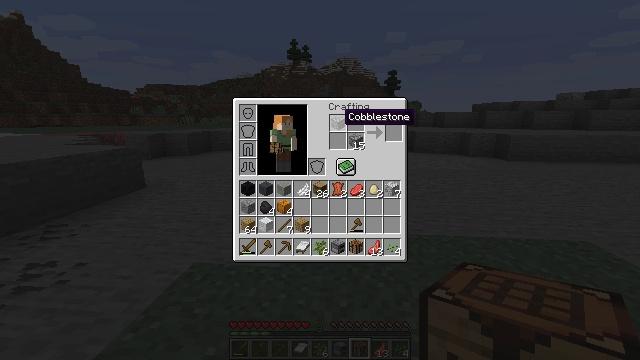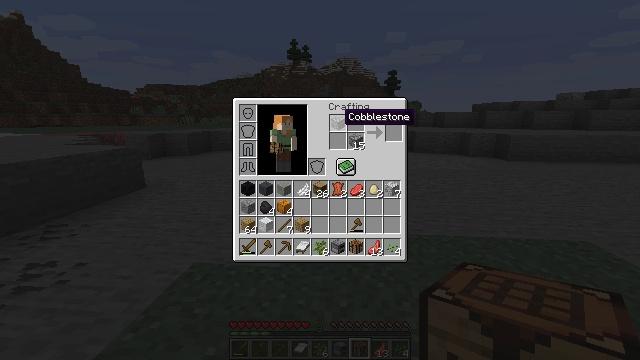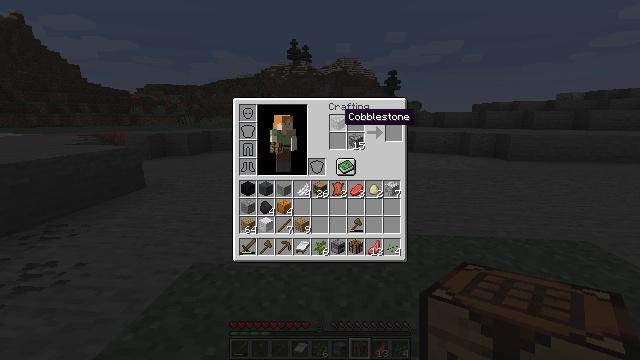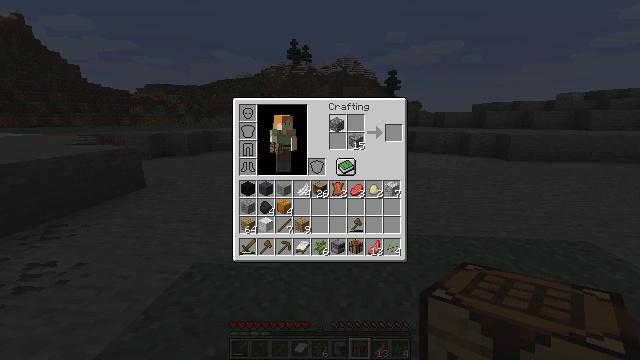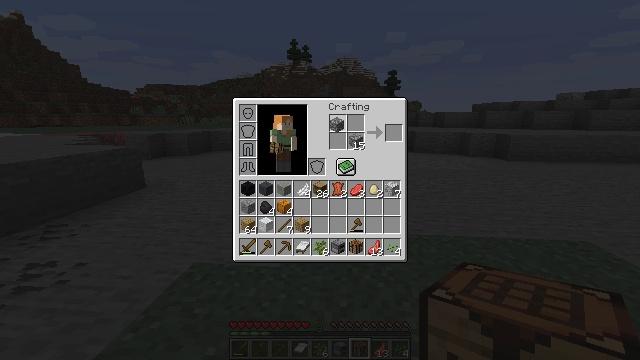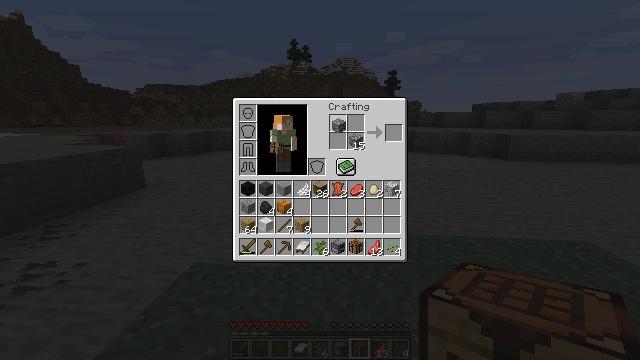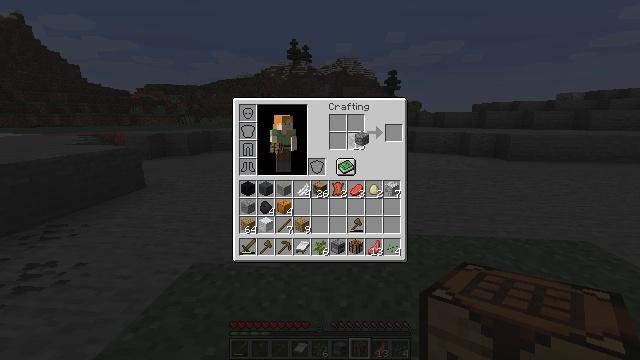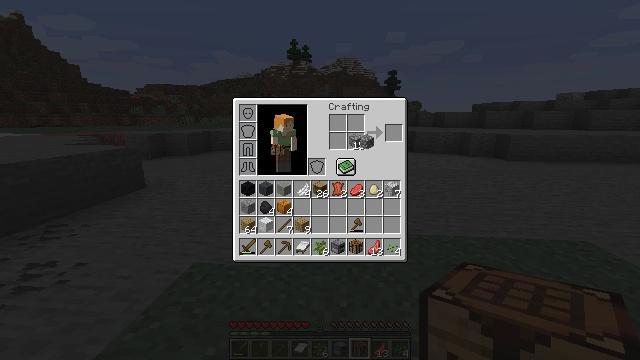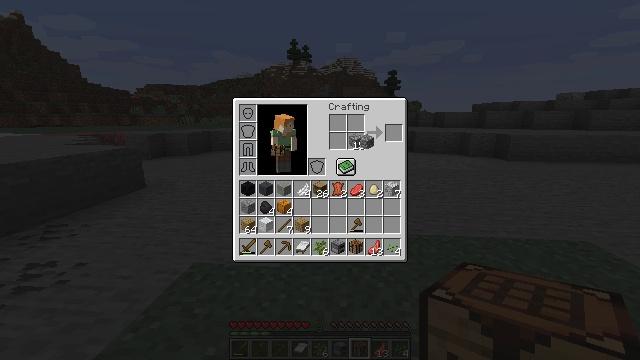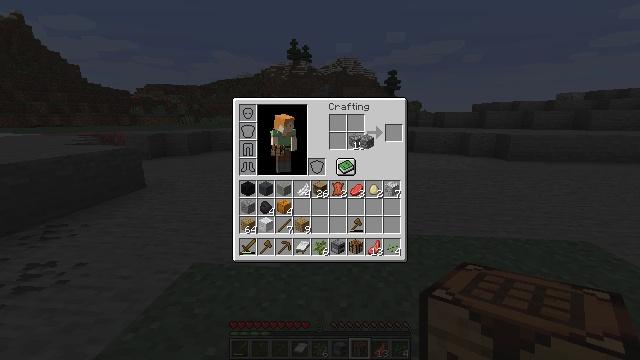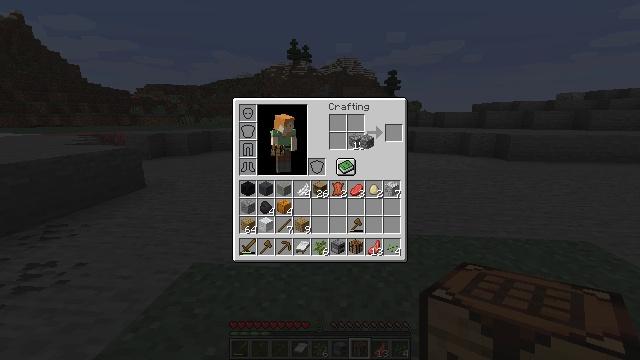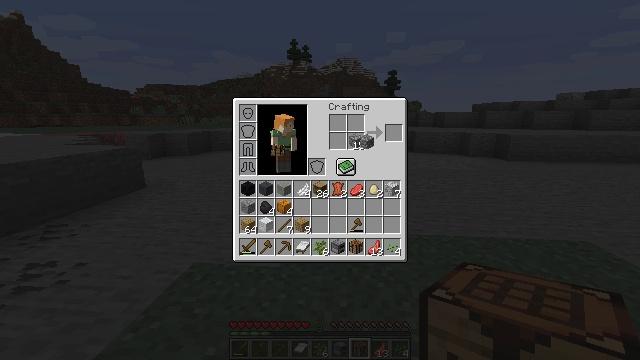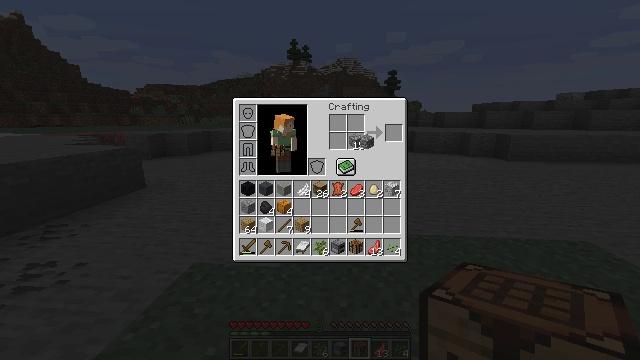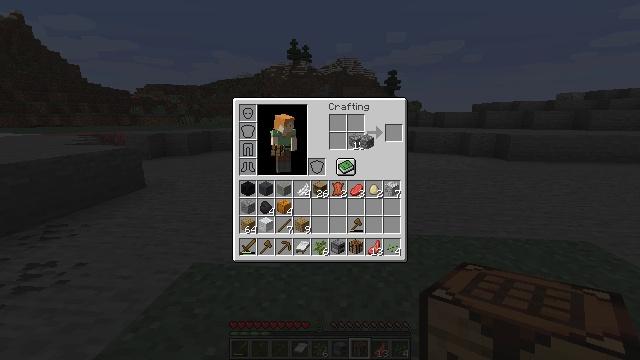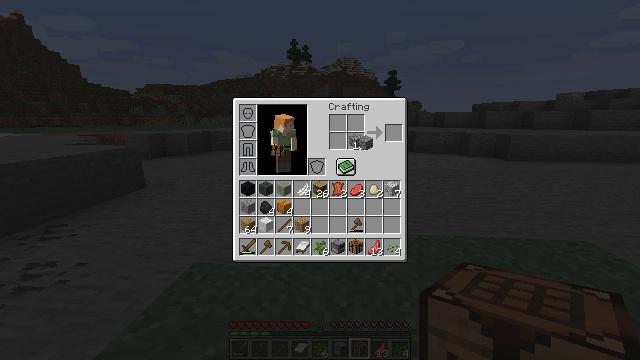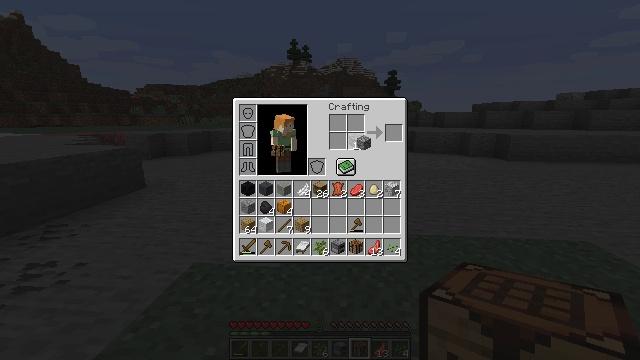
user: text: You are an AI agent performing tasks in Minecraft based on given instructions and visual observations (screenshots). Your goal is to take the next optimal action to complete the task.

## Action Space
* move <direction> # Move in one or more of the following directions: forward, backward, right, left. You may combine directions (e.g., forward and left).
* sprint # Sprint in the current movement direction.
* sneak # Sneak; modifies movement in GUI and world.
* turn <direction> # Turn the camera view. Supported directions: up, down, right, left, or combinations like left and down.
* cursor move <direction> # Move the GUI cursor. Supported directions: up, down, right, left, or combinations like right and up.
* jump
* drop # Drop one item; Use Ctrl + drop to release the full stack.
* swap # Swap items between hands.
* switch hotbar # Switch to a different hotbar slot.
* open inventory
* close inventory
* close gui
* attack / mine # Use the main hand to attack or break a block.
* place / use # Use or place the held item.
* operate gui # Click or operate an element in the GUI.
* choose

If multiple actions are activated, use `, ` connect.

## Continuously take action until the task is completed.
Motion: motion action
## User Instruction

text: Combine diorite in the crafting grid to make polished diorite.
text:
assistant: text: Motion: no_op
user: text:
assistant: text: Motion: no_op
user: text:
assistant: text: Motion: operate gui
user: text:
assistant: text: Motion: operate gui
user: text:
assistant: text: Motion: operate gui
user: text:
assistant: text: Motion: cursor move right and down
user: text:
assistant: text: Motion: no_op
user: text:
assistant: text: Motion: no_op
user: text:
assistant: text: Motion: no_op
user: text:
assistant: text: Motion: no_op
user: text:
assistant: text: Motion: no_op
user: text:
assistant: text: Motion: no_op
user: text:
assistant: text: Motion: no_op
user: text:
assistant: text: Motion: no_op
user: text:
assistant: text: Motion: no_op
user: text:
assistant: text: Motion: no_op
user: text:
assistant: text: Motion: no_op
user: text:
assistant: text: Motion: no_op
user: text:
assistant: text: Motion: no_op
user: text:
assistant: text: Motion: no_op
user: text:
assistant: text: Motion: operate gui
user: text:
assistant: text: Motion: operate gui
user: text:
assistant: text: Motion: operate gui
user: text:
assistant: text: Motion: no_op
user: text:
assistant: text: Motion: no_op
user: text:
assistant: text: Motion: no_op
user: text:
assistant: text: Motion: no_op
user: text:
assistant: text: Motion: no_op
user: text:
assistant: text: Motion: no_op
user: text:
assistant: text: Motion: no_op